Field crop: maize
Growth stage: 2
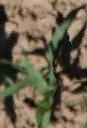
Species: maize